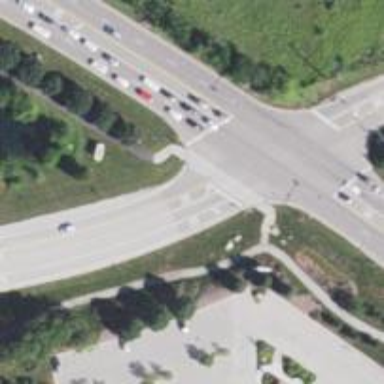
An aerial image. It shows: Crossing on cycleway.